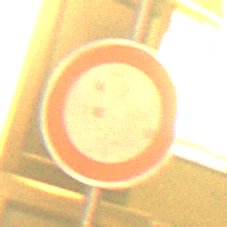
Verkehrszeichen: VerbotFahrzeugeAllerArt
Umgebung: Outdoor, Urban
Tageszeit: Night
Wetter: Clear
Licht: Artificial
Jahreszeit: NotSpecified
Kontrast: HighContrast